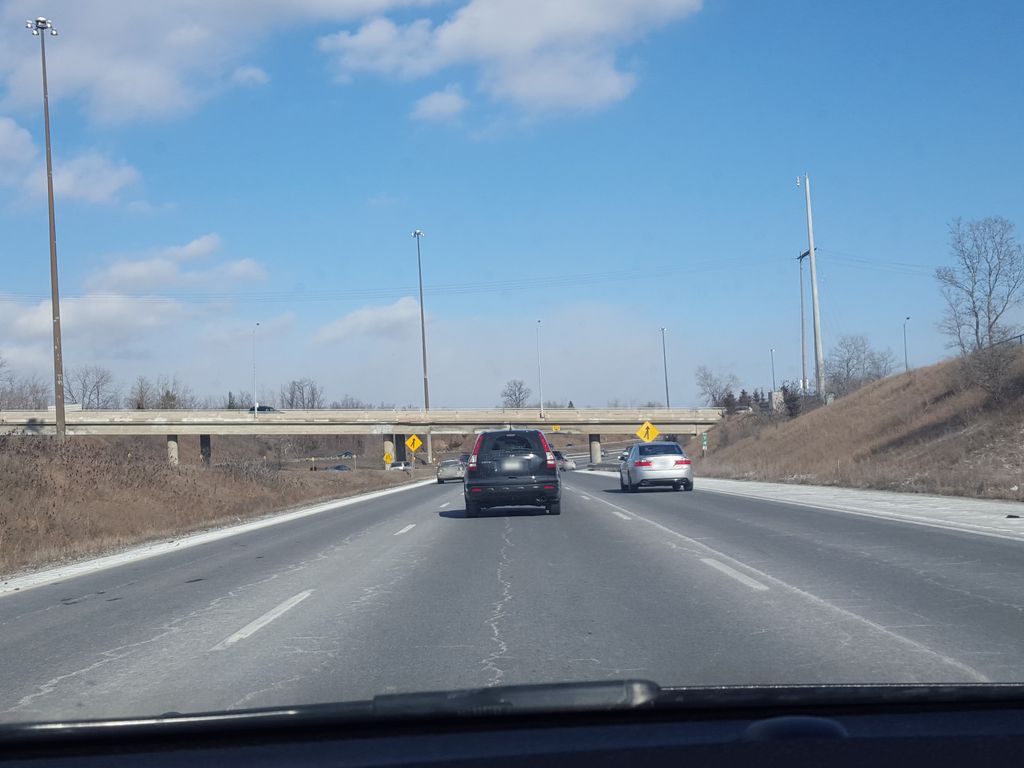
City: hamilton